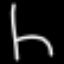
Label: chair